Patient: sex M, age 58
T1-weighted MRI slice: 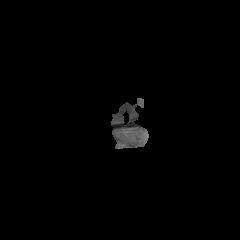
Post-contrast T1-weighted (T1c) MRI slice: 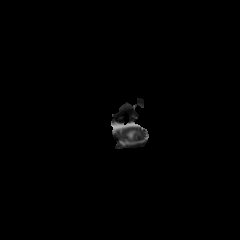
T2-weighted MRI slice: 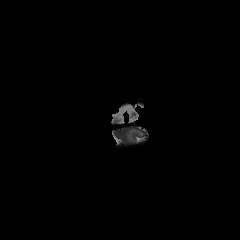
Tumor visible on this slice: yes
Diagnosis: Glioblastoma, IDH-wildtype
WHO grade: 4